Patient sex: M
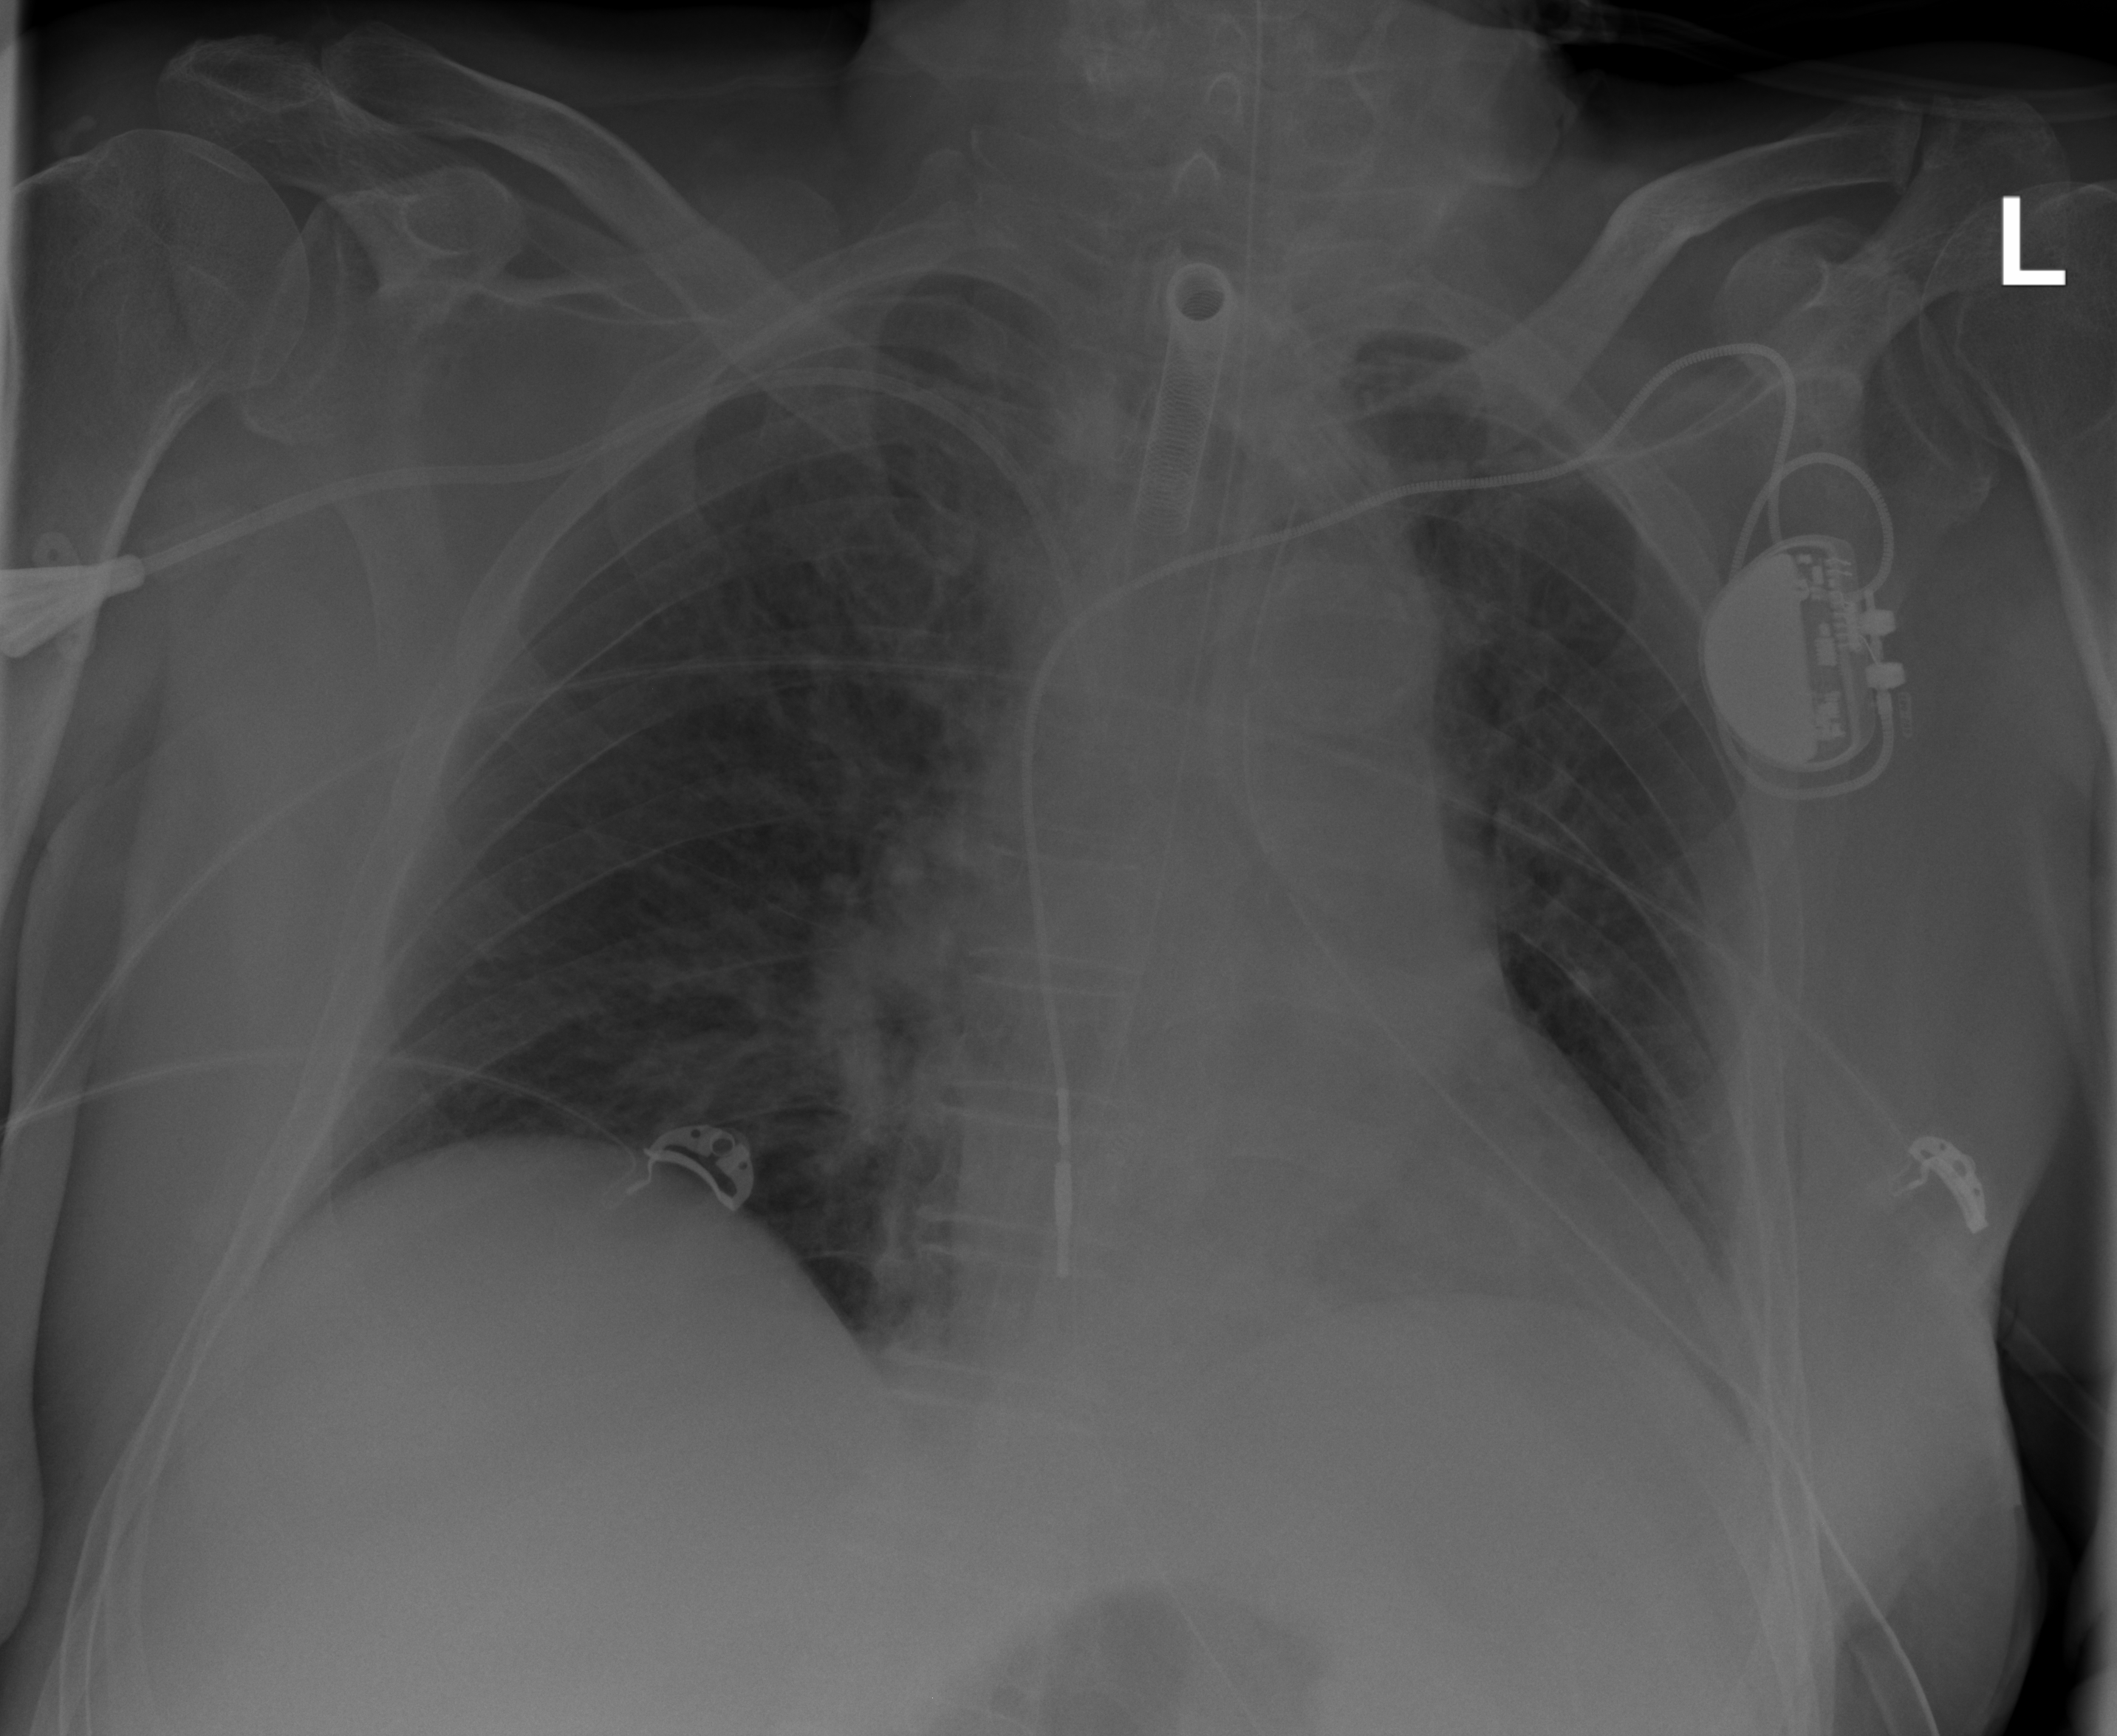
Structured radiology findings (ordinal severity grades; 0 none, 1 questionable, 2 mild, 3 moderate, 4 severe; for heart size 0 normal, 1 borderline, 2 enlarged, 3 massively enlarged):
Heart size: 1
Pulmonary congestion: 1
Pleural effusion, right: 0
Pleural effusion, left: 1
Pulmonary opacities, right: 1
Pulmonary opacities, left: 1
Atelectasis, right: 0
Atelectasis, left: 1